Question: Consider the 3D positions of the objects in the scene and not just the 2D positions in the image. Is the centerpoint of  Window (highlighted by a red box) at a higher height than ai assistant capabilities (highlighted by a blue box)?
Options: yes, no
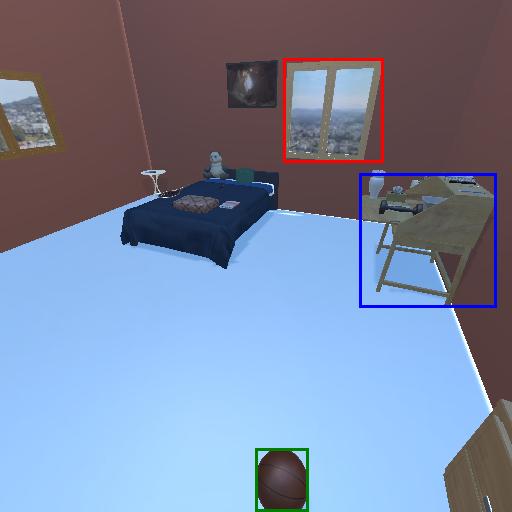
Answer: yes